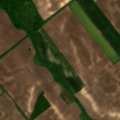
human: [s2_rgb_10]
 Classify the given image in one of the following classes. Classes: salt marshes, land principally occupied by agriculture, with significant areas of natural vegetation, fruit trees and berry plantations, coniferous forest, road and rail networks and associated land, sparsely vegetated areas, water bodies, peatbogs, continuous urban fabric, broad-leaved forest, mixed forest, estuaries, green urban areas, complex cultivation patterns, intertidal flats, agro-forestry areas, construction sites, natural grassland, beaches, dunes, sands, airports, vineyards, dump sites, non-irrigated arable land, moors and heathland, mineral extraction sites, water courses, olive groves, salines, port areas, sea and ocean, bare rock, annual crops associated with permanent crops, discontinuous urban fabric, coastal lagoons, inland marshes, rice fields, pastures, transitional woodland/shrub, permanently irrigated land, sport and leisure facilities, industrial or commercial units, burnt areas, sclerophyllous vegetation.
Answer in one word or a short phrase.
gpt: non-irrigated arable land, land principally occupied by agriculture, with significant areas of natural vegetation